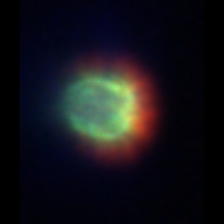
Taxon: NanoPlankton
Group: Other